Question: What's wrong - how can I find out what Eclipse doesn't like about my project?

As you can see it shows no errors in sources, no other errors, just the project. There is no tooltip telling me what's wrong. Can't see anything wrong on console either. Project builds fine with build.xml.
What the hell Eclipse wants from me and my project?
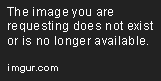
Answer: Go to Window -> Show View -> Problems (alternatively Alt Shift Q, X)
This window should show a description of the error.
It's likely some problem in the build path or one of the dependencies of your project. If a dependency cannot compile, your project will not compile too, although there is no explicit error in its code.